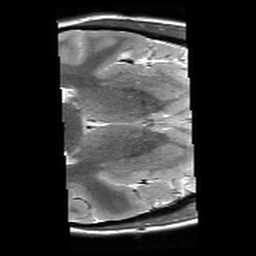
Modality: T2starw
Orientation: axial
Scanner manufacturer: siemens
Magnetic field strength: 3 T
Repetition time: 8.1 s
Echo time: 0.05 s